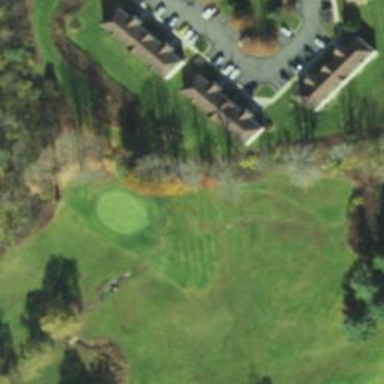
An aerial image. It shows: Path used for both walking and golf.